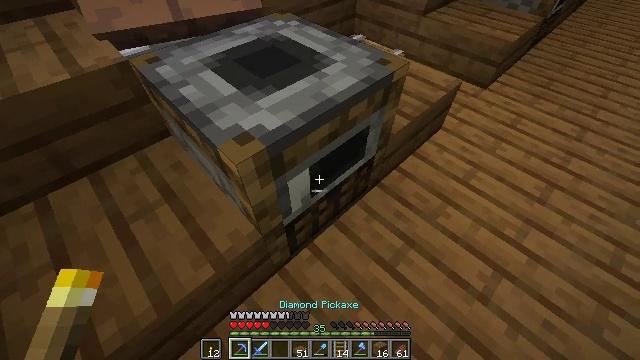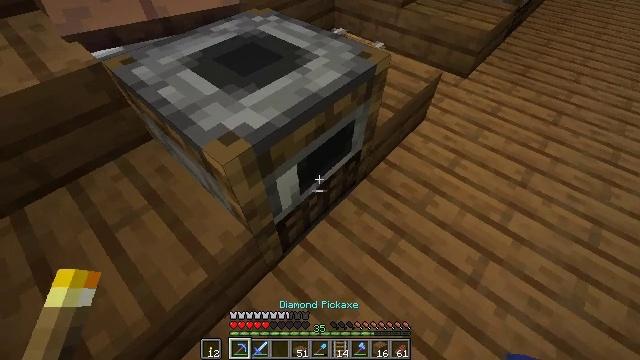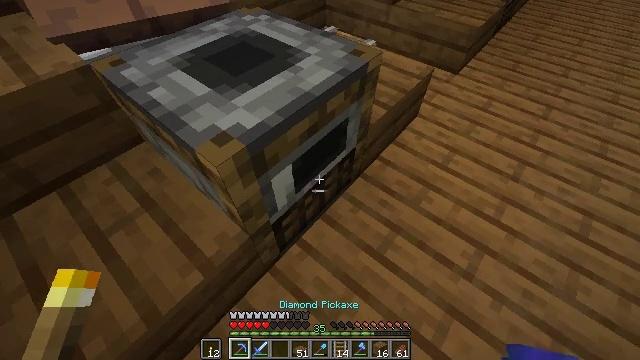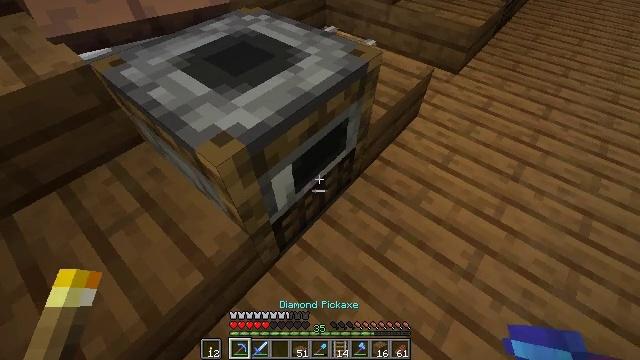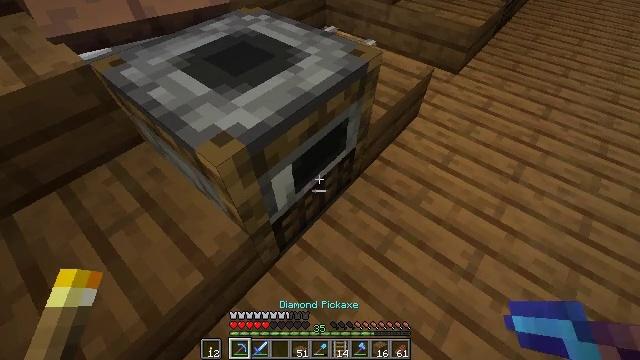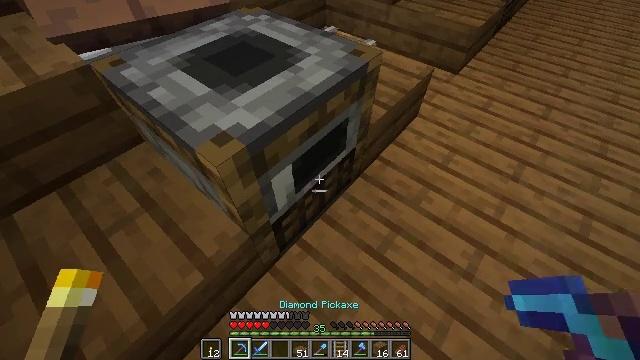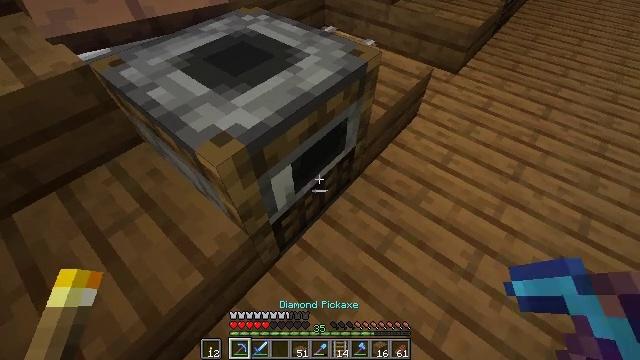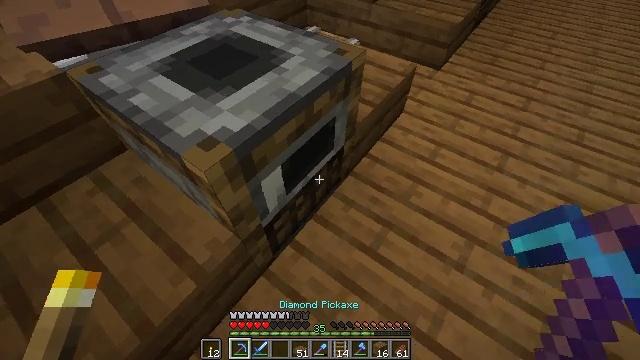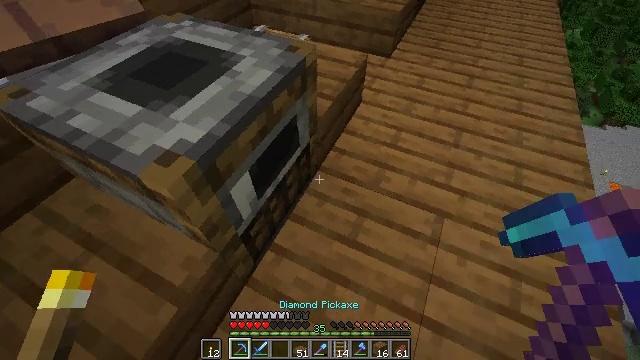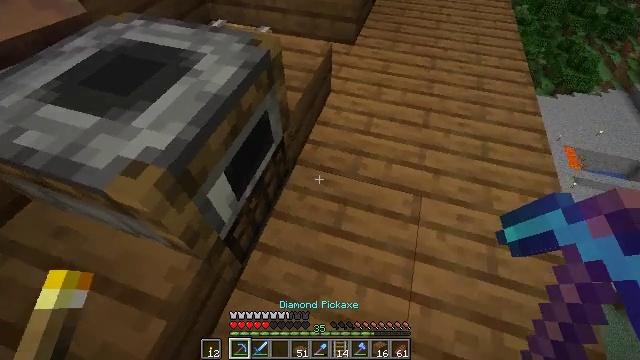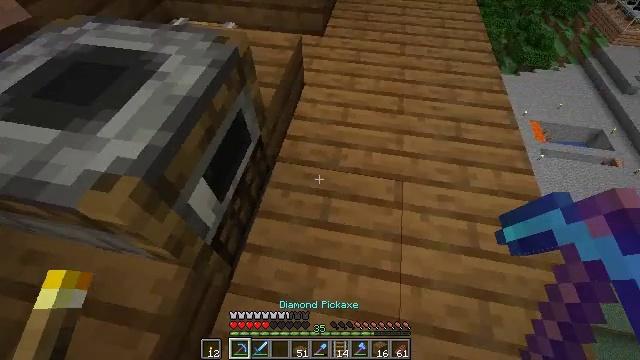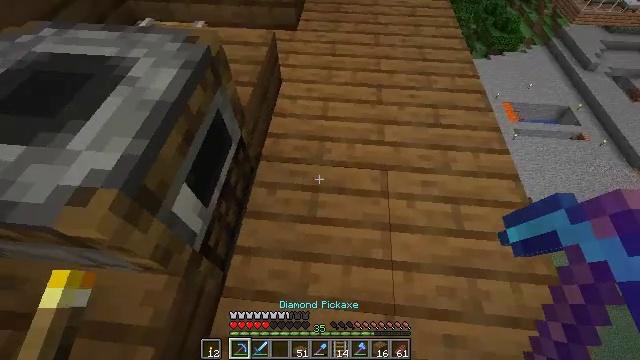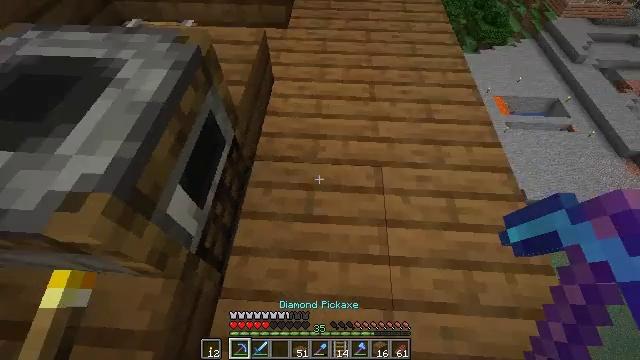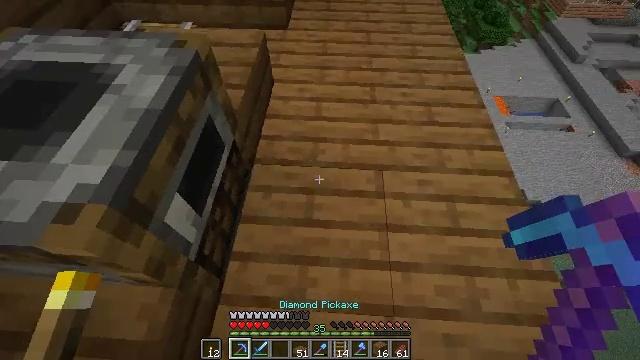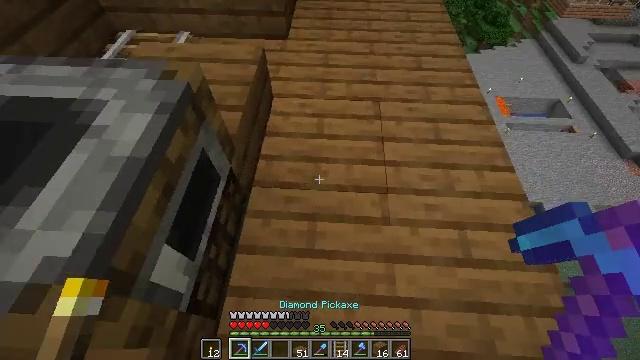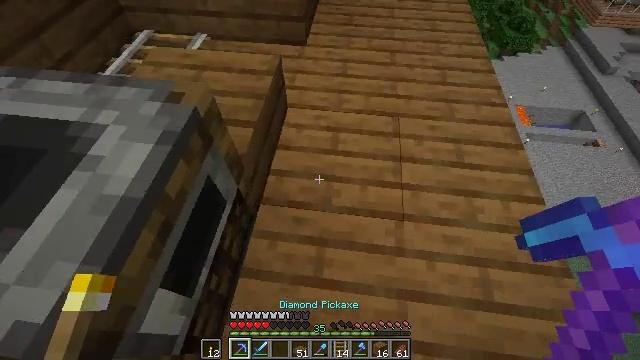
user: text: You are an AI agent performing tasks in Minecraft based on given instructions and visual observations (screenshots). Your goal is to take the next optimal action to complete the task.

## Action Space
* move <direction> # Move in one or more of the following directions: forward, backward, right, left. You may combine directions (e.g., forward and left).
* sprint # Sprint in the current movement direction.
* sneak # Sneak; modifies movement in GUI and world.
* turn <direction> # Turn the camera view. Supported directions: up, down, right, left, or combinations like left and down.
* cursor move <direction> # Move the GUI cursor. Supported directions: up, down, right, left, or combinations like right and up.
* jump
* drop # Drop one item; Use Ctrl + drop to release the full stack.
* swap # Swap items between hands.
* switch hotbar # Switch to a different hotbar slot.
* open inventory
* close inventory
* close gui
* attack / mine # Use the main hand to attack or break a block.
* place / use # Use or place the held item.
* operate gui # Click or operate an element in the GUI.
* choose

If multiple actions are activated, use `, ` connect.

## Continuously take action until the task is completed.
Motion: motion action
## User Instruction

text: Destroy the smoker to move it.
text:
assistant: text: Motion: turn right
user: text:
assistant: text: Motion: turn right
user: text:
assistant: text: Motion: no_op
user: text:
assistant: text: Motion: no_op
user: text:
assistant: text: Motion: no_op
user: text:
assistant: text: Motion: no_op
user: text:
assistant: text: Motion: turn right
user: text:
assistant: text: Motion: turn right
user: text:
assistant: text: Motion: turn right and down
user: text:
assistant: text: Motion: turn right and down
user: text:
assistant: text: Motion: turn right and down
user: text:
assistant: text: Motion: turn right
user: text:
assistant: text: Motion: move forward
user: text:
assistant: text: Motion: move forward
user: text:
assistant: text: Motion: move forward, turn left
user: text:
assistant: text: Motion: move forward, turn left
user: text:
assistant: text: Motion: turn left
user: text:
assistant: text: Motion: turn left and up
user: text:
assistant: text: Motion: turn left and up
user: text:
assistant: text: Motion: turn left
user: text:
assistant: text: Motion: turn left
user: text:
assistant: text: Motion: turn left
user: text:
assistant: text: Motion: no_op
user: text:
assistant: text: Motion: turn right, attack / mine
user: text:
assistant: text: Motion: turn right and down, attack / mine
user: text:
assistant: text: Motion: turn right, attack / mine
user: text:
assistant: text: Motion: attack / mine
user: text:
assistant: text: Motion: attack / mine
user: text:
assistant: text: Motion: turn left, attack / mine
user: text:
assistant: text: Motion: turn left, attack / mine